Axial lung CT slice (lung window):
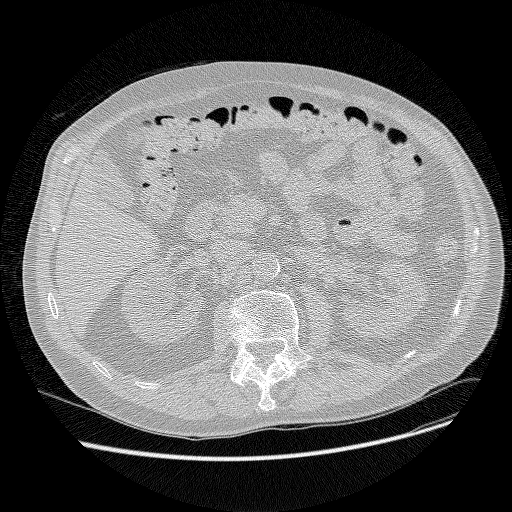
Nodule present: no